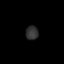
Tissue: prostate
Cell type: Fibroblasts
Senescence score: 0.8178
Nuclear area (px): 171
Mean DAPI intensity: 49.152